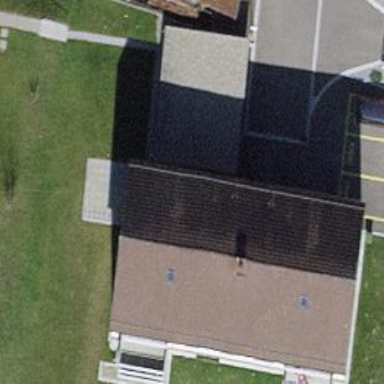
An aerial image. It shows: View of roof of building.